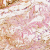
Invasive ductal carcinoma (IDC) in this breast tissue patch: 0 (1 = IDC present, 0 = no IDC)